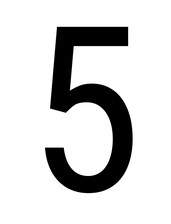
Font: Roboto_Condensed_Regular